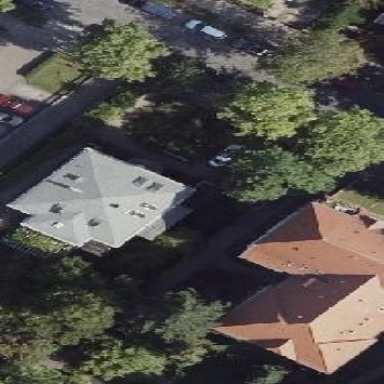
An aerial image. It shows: Image showing building with apartments.